Interaction volume radius: 10 \u00c5
Interaction volume height: 15 \u00c5
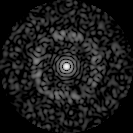
Disorder parameter: 0.8276